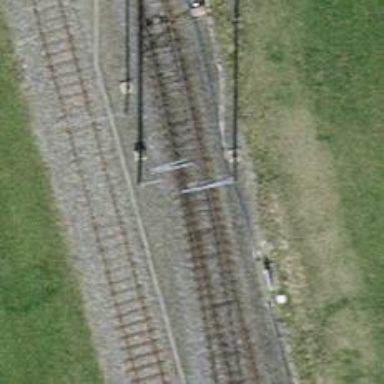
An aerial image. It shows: Railway switch.